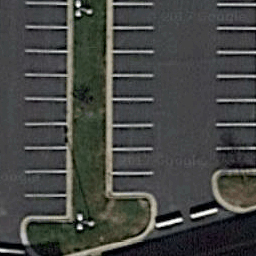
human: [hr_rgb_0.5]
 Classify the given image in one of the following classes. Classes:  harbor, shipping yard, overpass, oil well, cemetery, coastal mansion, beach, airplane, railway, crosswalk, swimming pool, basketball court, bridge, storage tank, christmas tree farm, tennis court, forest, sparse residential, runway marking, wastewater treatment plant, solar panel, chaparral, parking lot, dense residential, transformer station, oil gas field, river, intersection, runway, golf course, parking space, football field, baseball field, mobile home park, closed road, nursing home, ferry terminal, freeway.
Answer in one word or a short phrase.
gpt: parking space